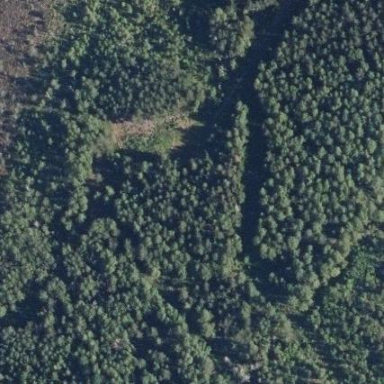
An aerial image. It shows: Islet covered with woodland.